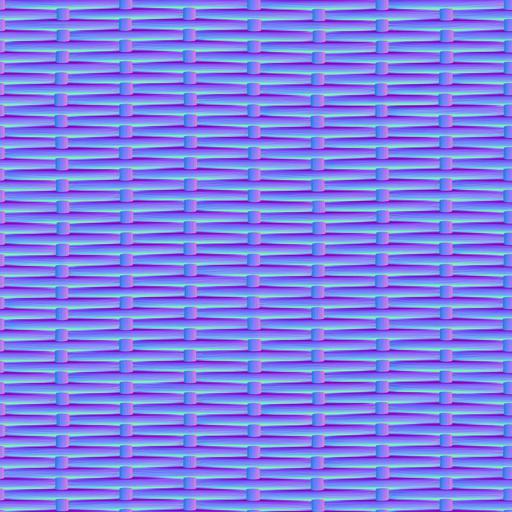
brown dirt dirty old wicker